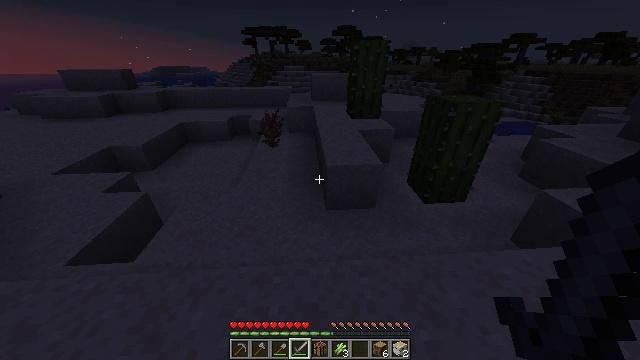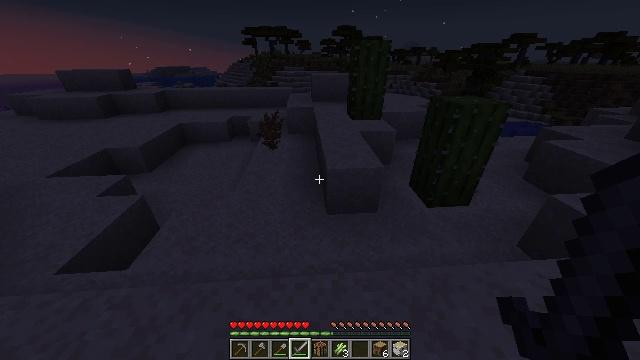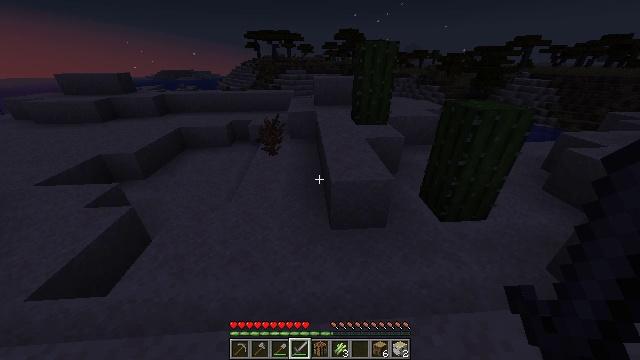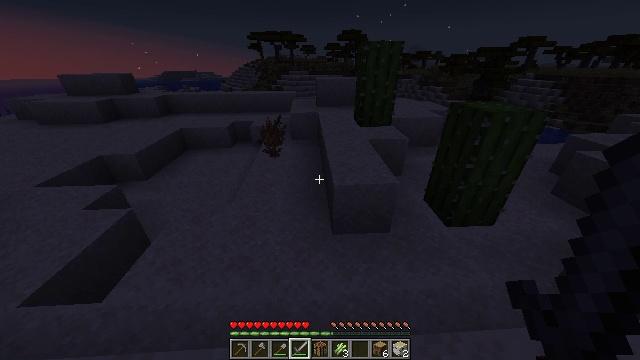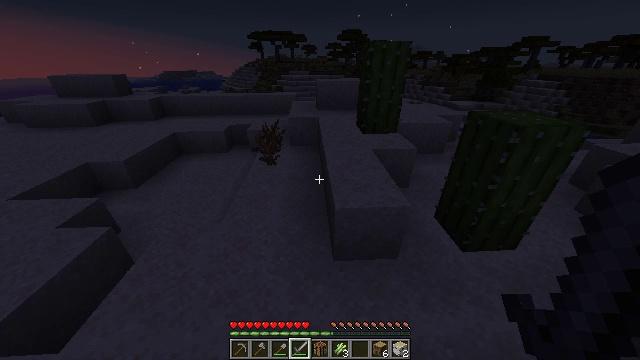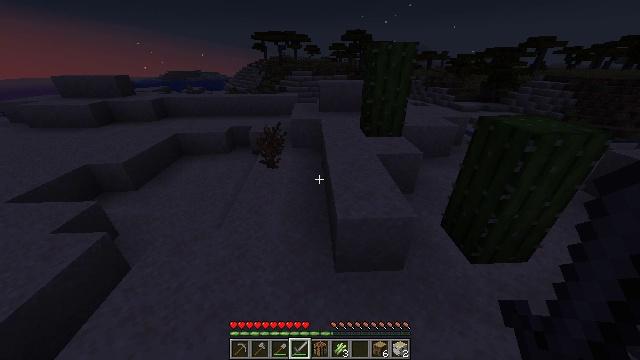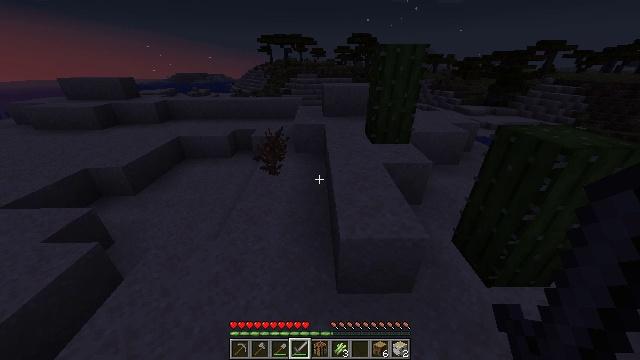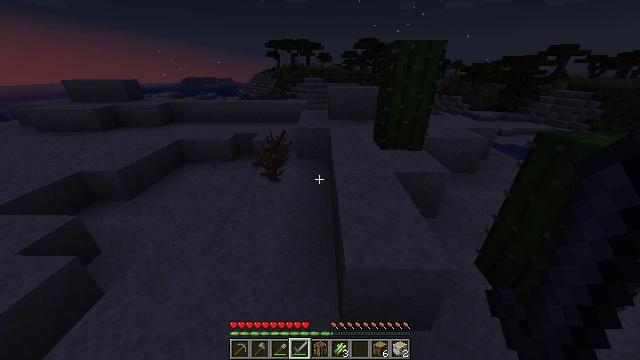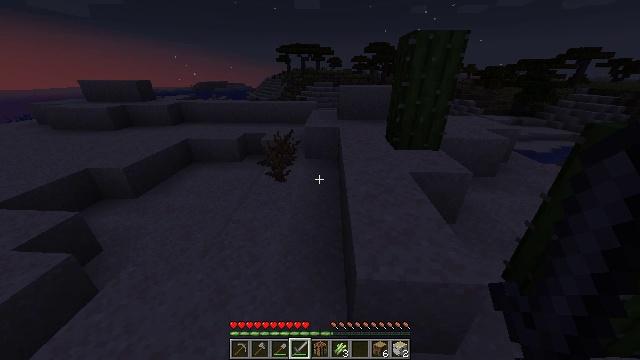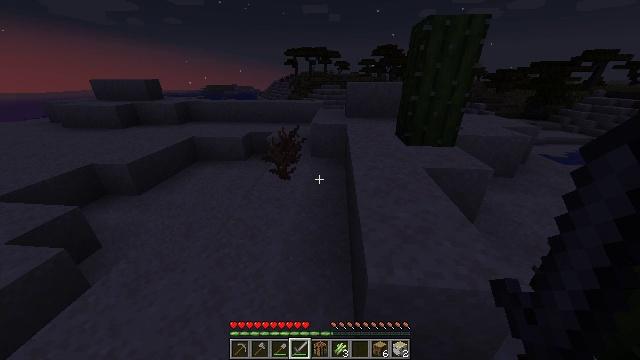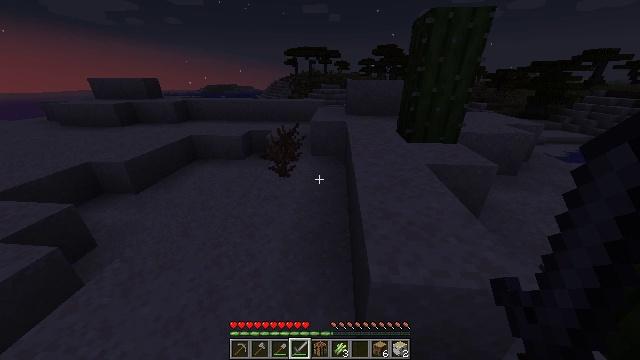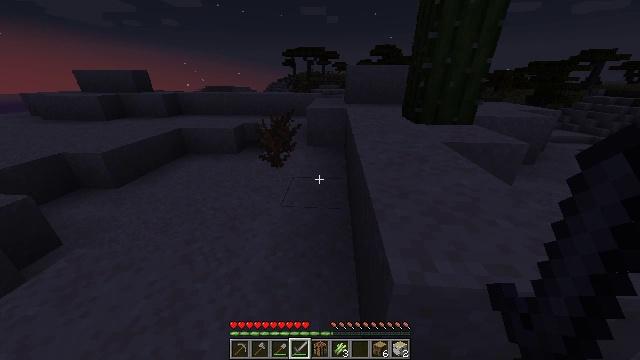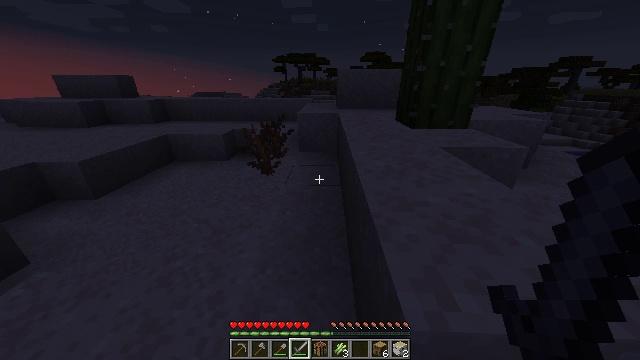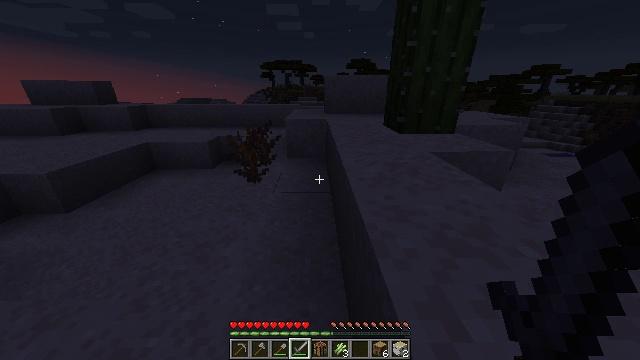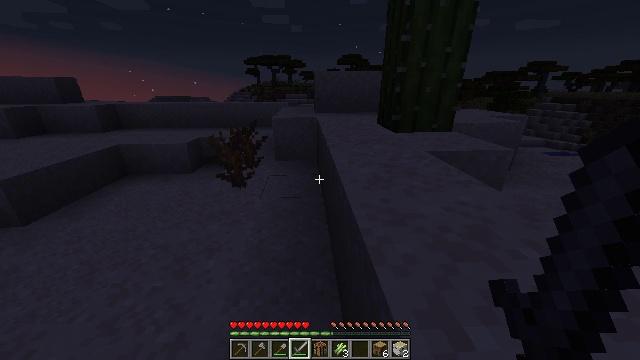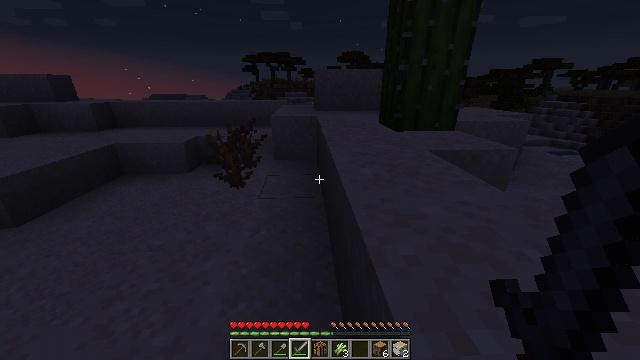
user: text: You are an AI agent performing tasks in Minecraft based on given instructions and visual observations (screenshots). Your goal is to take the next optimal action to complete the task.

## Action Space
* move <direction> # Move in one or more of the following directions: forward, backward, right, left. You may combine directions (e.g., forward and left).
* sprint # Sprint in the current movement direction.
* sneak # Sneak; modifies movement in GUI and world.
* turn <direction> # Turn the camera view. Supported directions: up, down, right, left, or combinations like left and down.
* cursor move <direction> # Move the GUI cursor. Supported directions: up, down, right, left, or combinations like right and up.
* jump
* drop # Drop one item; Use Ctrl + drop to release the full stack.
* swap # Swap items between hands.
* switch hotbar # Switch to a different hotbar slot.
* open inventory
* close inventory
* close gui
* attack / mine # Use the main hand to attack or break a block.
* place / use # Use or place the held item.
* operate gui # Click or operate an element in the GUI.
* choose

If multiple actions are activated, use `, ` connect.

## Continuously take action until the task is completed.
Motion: motion action
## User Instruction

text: Gather cactus by attacking it.
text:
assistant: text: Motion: move forward
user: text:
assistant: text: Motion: move forward
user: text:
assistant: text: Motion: move forward
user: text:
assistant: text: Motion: move forward
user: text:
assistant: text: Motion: move forward
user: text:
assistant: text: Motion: move forward, turn left
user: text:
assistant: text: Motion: move forward, turn left
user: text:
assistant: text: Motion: move forward, turn left
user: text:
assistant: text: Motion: move forward, turn left
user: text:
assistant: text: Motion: move forward
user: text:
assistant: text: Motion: move forward
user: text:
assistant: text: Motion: move forward, turn right and up
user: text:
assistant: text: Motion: move forward, turn right and up
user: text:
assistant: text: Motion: move forward, turn right
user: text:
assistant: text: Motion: move forward
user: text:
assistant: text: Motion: move forward
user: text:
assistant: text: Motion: move forward, jump
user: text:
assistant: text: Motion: move forward, turn right, jump
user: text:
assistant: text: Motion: move forward, turn right, jump
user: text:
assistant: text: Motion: move forward, turn right, jump
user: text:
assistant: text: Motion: move forward, turn right
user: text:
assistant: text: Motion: move forward, turn right
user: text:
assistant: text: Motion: move forward
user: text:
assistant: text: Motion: move forward
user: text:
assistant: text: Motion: move forward
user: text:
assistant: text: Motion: move forward
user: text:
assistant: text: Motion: move forward, turn left and up
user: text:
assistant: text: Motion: move forward, turn left and up
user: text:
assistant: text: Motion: move forward, turn left and up
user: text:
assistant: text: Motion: move forward, turn up